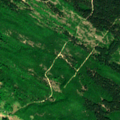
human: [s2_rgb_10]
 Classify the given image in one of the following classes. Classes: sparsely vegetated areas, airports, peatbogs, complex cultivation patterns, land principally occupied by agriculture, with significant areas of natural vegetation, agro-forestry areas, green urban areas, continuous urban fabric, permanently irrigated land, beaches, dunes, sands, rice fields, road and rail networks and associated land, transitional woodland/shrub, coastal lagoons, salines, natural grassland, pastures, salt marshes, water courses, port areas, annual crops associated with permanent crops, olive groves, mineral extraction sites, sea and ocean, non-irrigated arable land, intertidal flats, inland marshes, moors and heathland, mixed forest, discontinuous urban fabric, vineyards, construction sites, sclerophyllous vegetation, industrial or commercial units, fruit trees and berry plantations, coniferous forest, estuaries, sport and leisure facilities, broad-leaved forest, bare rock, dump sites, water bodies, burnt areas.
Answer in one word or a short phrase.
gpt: broad-leaved forest, coniferous forest, mixed forest, transitional woodland/shrub